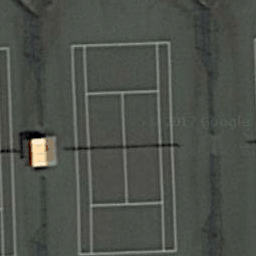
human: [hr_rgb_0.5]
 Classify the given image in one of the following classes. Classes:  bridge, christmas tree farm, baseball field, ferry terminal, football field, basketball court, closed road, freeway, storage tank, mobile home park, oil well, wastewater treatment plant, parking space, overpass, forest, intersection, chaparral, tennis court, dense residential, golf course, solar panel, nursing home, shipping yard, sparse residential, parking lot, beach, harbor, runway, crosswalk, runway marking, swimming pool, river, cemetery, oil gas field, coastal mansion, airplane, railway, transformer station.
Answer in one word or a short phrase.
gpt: tennis court